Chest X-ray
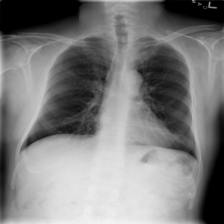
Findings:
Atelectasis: positive
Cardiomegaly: negative
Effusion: negative
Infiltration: negative
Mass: negative
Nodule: negative
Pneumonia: negative
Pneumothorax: negative
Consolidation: negative
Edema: negative
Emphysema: negative
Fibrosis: negative
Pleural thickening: negative
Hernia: negative